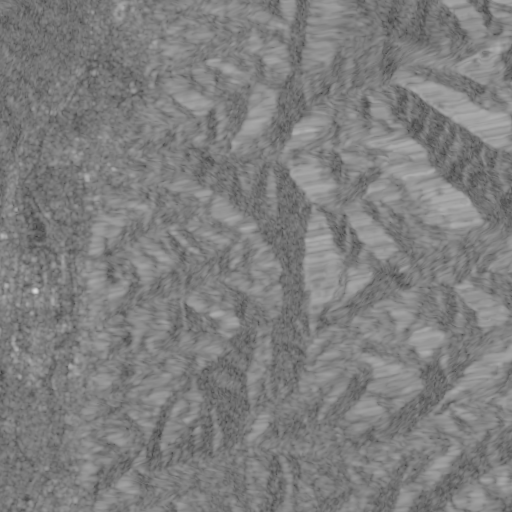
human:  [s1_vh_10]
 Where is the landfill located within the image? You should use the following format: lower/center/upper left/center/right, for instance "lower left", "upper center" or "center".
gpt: The landfill is located in the center left of the image.
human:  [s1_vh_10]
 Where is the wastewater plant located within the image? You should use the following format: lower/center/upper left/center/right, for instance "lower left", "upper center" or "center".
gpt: The wastewater plant is located in the lower left of the image.
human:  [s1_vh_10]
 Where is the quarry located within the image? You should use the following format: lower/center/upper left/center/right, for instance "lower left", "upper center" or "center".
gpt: There is no quarry in the image.

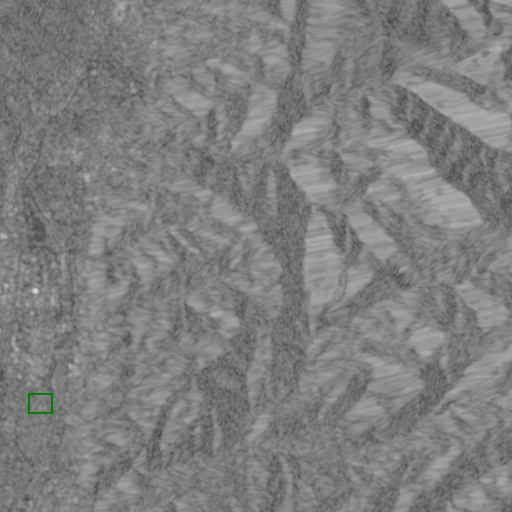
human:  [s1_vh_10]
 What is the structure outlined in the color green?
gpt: The structure outlined in green is a wastewater plant.
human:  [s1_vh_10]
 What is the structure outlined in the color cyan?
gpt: There is no cyan outline.